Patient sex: M
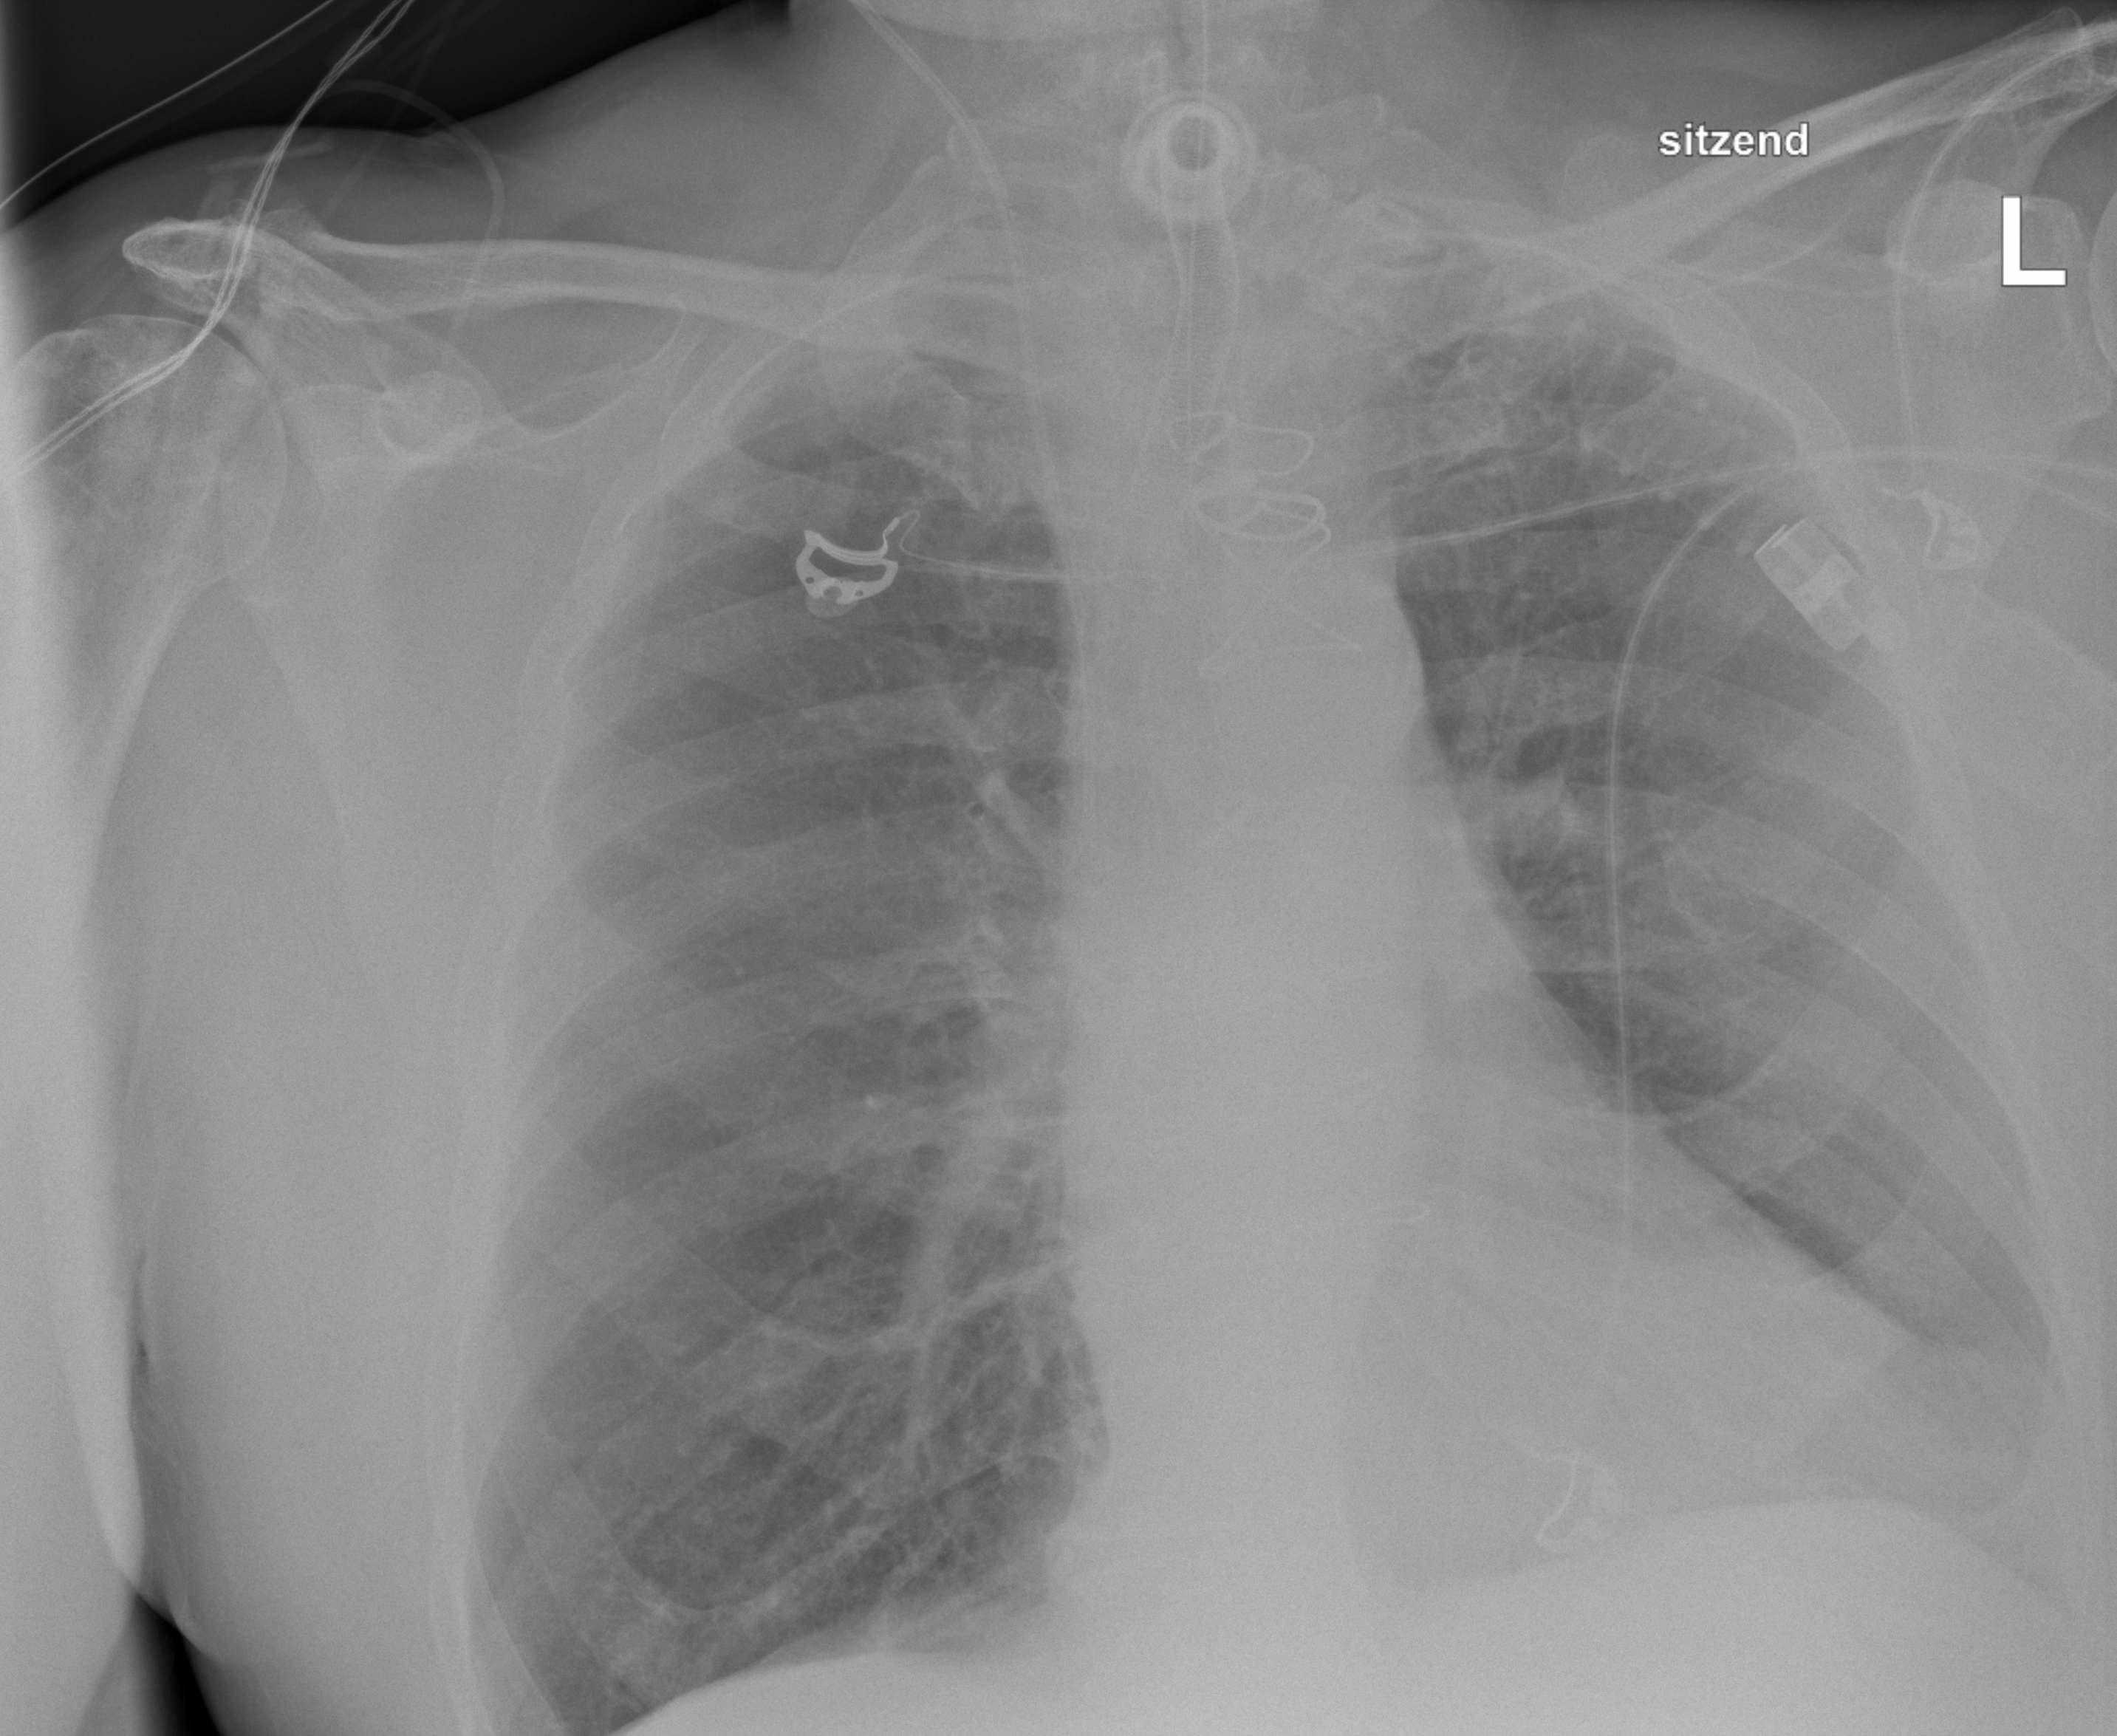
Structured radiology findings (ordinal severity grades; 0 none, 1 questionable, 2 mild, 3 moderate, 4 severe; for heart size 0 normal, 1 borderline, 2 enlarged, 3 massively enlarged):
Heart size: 0
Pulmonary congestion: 2
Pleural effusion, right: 0
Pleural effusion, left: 0
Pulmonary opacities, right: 0
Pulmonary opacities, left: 0
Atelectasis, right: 0
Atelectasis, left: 1